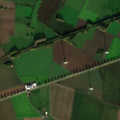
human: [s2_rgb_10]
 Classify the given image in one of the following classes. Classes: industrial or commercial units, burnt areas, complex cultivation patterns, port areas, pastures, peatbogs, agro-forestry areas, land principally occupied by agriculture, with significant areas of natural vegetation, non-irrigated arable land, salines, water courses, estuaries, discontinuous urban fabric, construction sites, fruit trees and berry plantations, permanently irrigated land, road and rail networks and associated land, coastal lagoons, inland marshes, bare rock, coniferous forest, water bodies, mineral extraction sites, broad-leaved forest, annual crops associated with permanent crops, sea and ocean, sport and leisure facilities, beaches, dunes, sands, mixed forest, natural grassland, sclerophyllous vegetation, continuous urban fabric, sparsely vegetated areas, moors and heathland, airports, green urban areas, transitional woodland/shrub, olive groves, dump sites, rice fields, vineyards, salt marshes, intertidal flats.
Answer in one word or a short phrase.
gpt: non-irrigated arable land, pastures, complex cultivation patterns